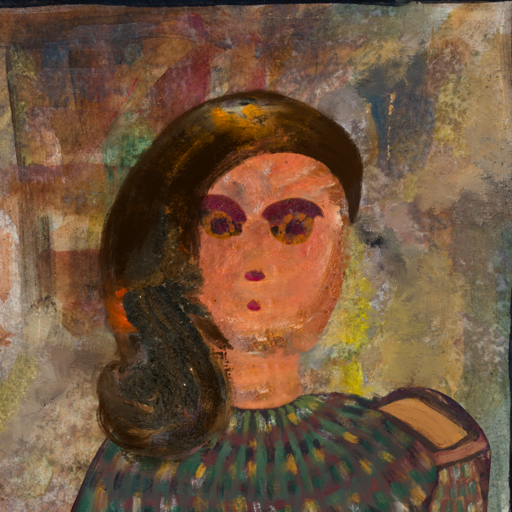
Background: Mosgoul, Head And Neck Front: Boggyland, Face Front: Doll, Bust: After_Raid, Hair Front: Gypsy_Queen, Head Accessory: Blank, Second Necklace: Blank, Necklace: Blank, Baby: Blank